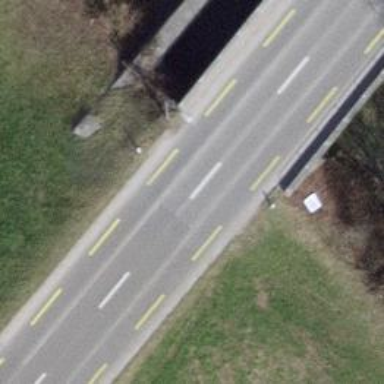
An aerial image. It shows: Secondary road bridge with asphalt surface. It also features cycling lane.